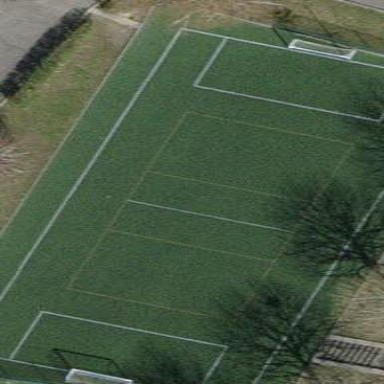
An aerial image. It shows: Pitch for leisure activities.